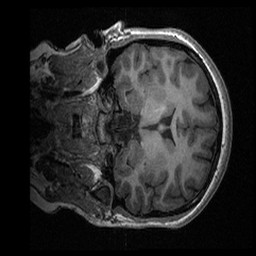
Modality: T1w
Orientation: coronal
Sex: female
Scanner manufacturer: ge
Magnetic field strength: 3 T
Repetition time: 0.0064 s
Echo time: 0.00281 s